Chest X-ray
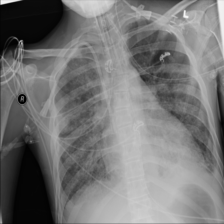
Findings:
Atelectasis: negative
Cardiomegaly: negative
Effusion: negative
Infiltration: positive
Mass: negative
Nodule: negative
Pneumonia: negative
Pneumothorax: negative
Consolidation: negative
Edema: positive
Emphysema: negative
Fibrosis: negative
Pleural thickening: negative
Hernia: negative